Question: My table has cells which have several labels. I want one of these labels to fit its size so text begins right below the Title (remember that Labels align text vertically unless you fit its container).

Problem is, the very first time the table is loaded all labels' texts are succesfully populated but label sizes don't actually graphically apply until the NEXT time a refresh is asked. (if I ask for a reloadData with the exact same information, the labels' sizes work flawlessly).
This is some of my cellForRowAtIndexPath code:
'''
cell.body.text = user.message;
[cell.body sizeToFit];
'''
The only solution I've found so far is double calling '[table reloadData]' but this is an ugly solution. Any way I can fix this?
Edit: Previous code was a summary, I'll show the whole code here as requested:
'''
- (UITableViewCell *)tableView:(UITableView *)tableView cellForRowAtIndexPath:(NSIndexPath *)indexPath
{
TwitterTweetCell *cell = [tableView dequeueReusableCellWithIdentifier:@"TwitterTweetCell"];
// Populate cell
TweetModelData *tweet = [self.twitterModelData.tweets objectAtIndex:[indexPath item]];
cell.tweetName.text = tweet.user;
cell.tweetChannel.text = tweet.userName;
cell.tweetBody.text = tweet.message;
[cell.tweetBody sizeToFit];
return cell;
}
'''
Regarding cell size, everything is working ok. Depending on the size of the message each cell has a different size which was pre-calculated before.
'''
- (CGFloat)tableView:(UITableView *)tableView heightForRowAtIndexPath:(NSIndexPath *)indexPath
{
return ((TweetModelData *)[self.twitterModelData.tweets objectAtIndex:[indexPath item]]).tweetHeight + 30.0f;
}
'''
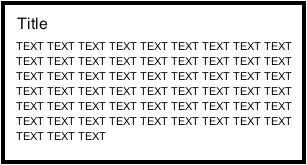
Answer: I finally found it. Don't know the reason, but it seems disabling "Use autolayout" on my storyboard fixed it.
I'm guessing auto-layout was overwriting the layout changes I was applying so they had no effect until the next data reload.